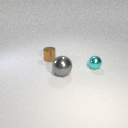
large gray metal sphere in front of small cyan metal sphere